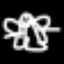
Label: angel